This continuous-wavelet-transform scalogram was computed from a bearing vibration snapshot. Based on the visible evidence, which condition applies: normal, inner_race, outer_race, ball?
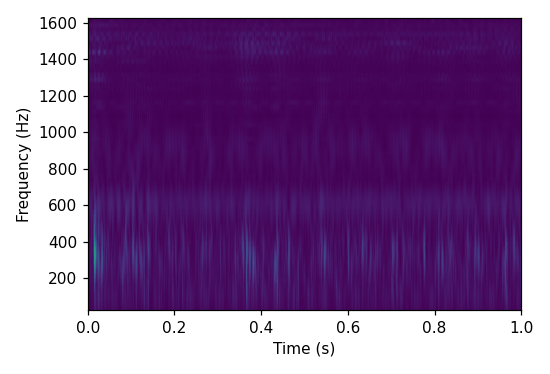
Answer: ball